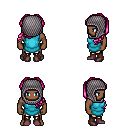
a pixel art fantasy rpg character, male body template, human, dark skin, teal tunic, gold greaves, pink princess hairstyle, chain hood, maroon shoes, four views (front, back, left, right), 2x2 character sprite sheet, small pixel art, hard edges, no anti-aliasing